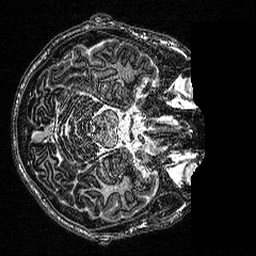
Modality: MP2RAGE
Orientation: axial
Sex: male
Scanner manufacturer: siemens
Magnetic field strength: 3 T
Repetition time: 5 s
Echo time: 0.00292 s